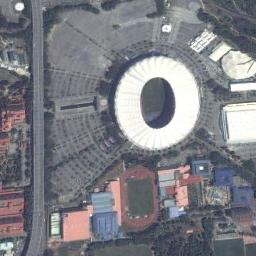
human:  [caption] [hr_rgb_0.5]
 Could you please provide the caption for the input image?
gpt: The circular stadium is next to the residential area and is surrounded by a lot of vegetation .

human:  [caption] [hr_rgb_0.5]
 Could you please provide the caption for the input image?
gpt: This stadium has a white podium and a blue runway .

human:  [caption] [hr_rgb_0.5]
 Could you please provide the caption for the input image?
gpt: Many buildings are next to the stadium .

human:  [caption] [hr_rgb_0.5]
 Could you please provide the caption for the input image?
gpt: The stadium is on the bare land next to some buildings and trees .

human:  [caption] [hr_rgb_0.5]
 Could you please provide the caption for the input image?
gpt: There are some buildings around the stadium with a white roof .